Brain MRI, t2w sequence, axial 2D slice.
Patient: age 42, sex F, weight 95 kg, height 1.95 m
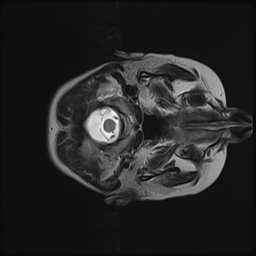